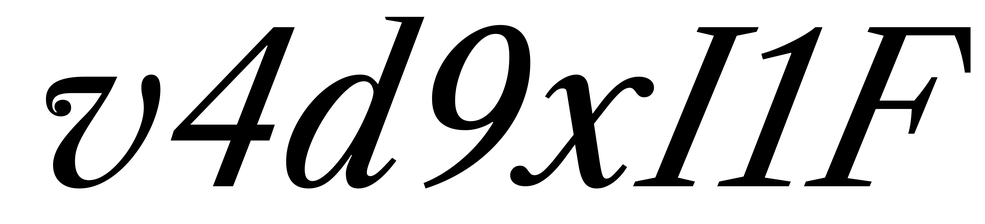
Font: LibreCaslonText-Italic_Italic